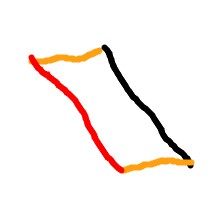
Shape: parallelogram